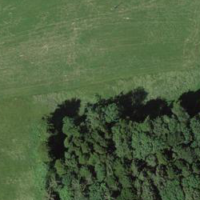
EUNIS habitat code: 44
Species observed at this site:
Fagus sylvatica